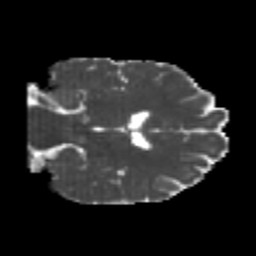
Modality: MD
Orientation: coronal
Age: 21
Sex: male
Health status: healthy
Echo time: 0.074 s